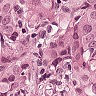
Metastatic tissue present: yes